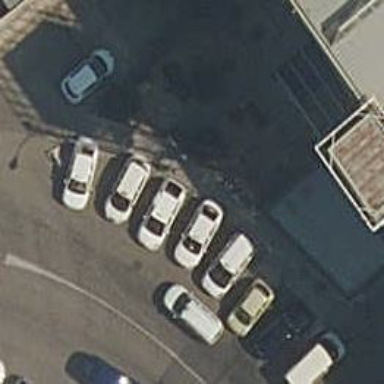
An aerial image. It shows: Taxi stand.